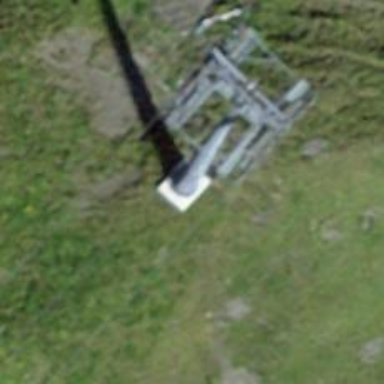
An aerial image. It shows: Pylon used for aerialway.